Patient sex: F
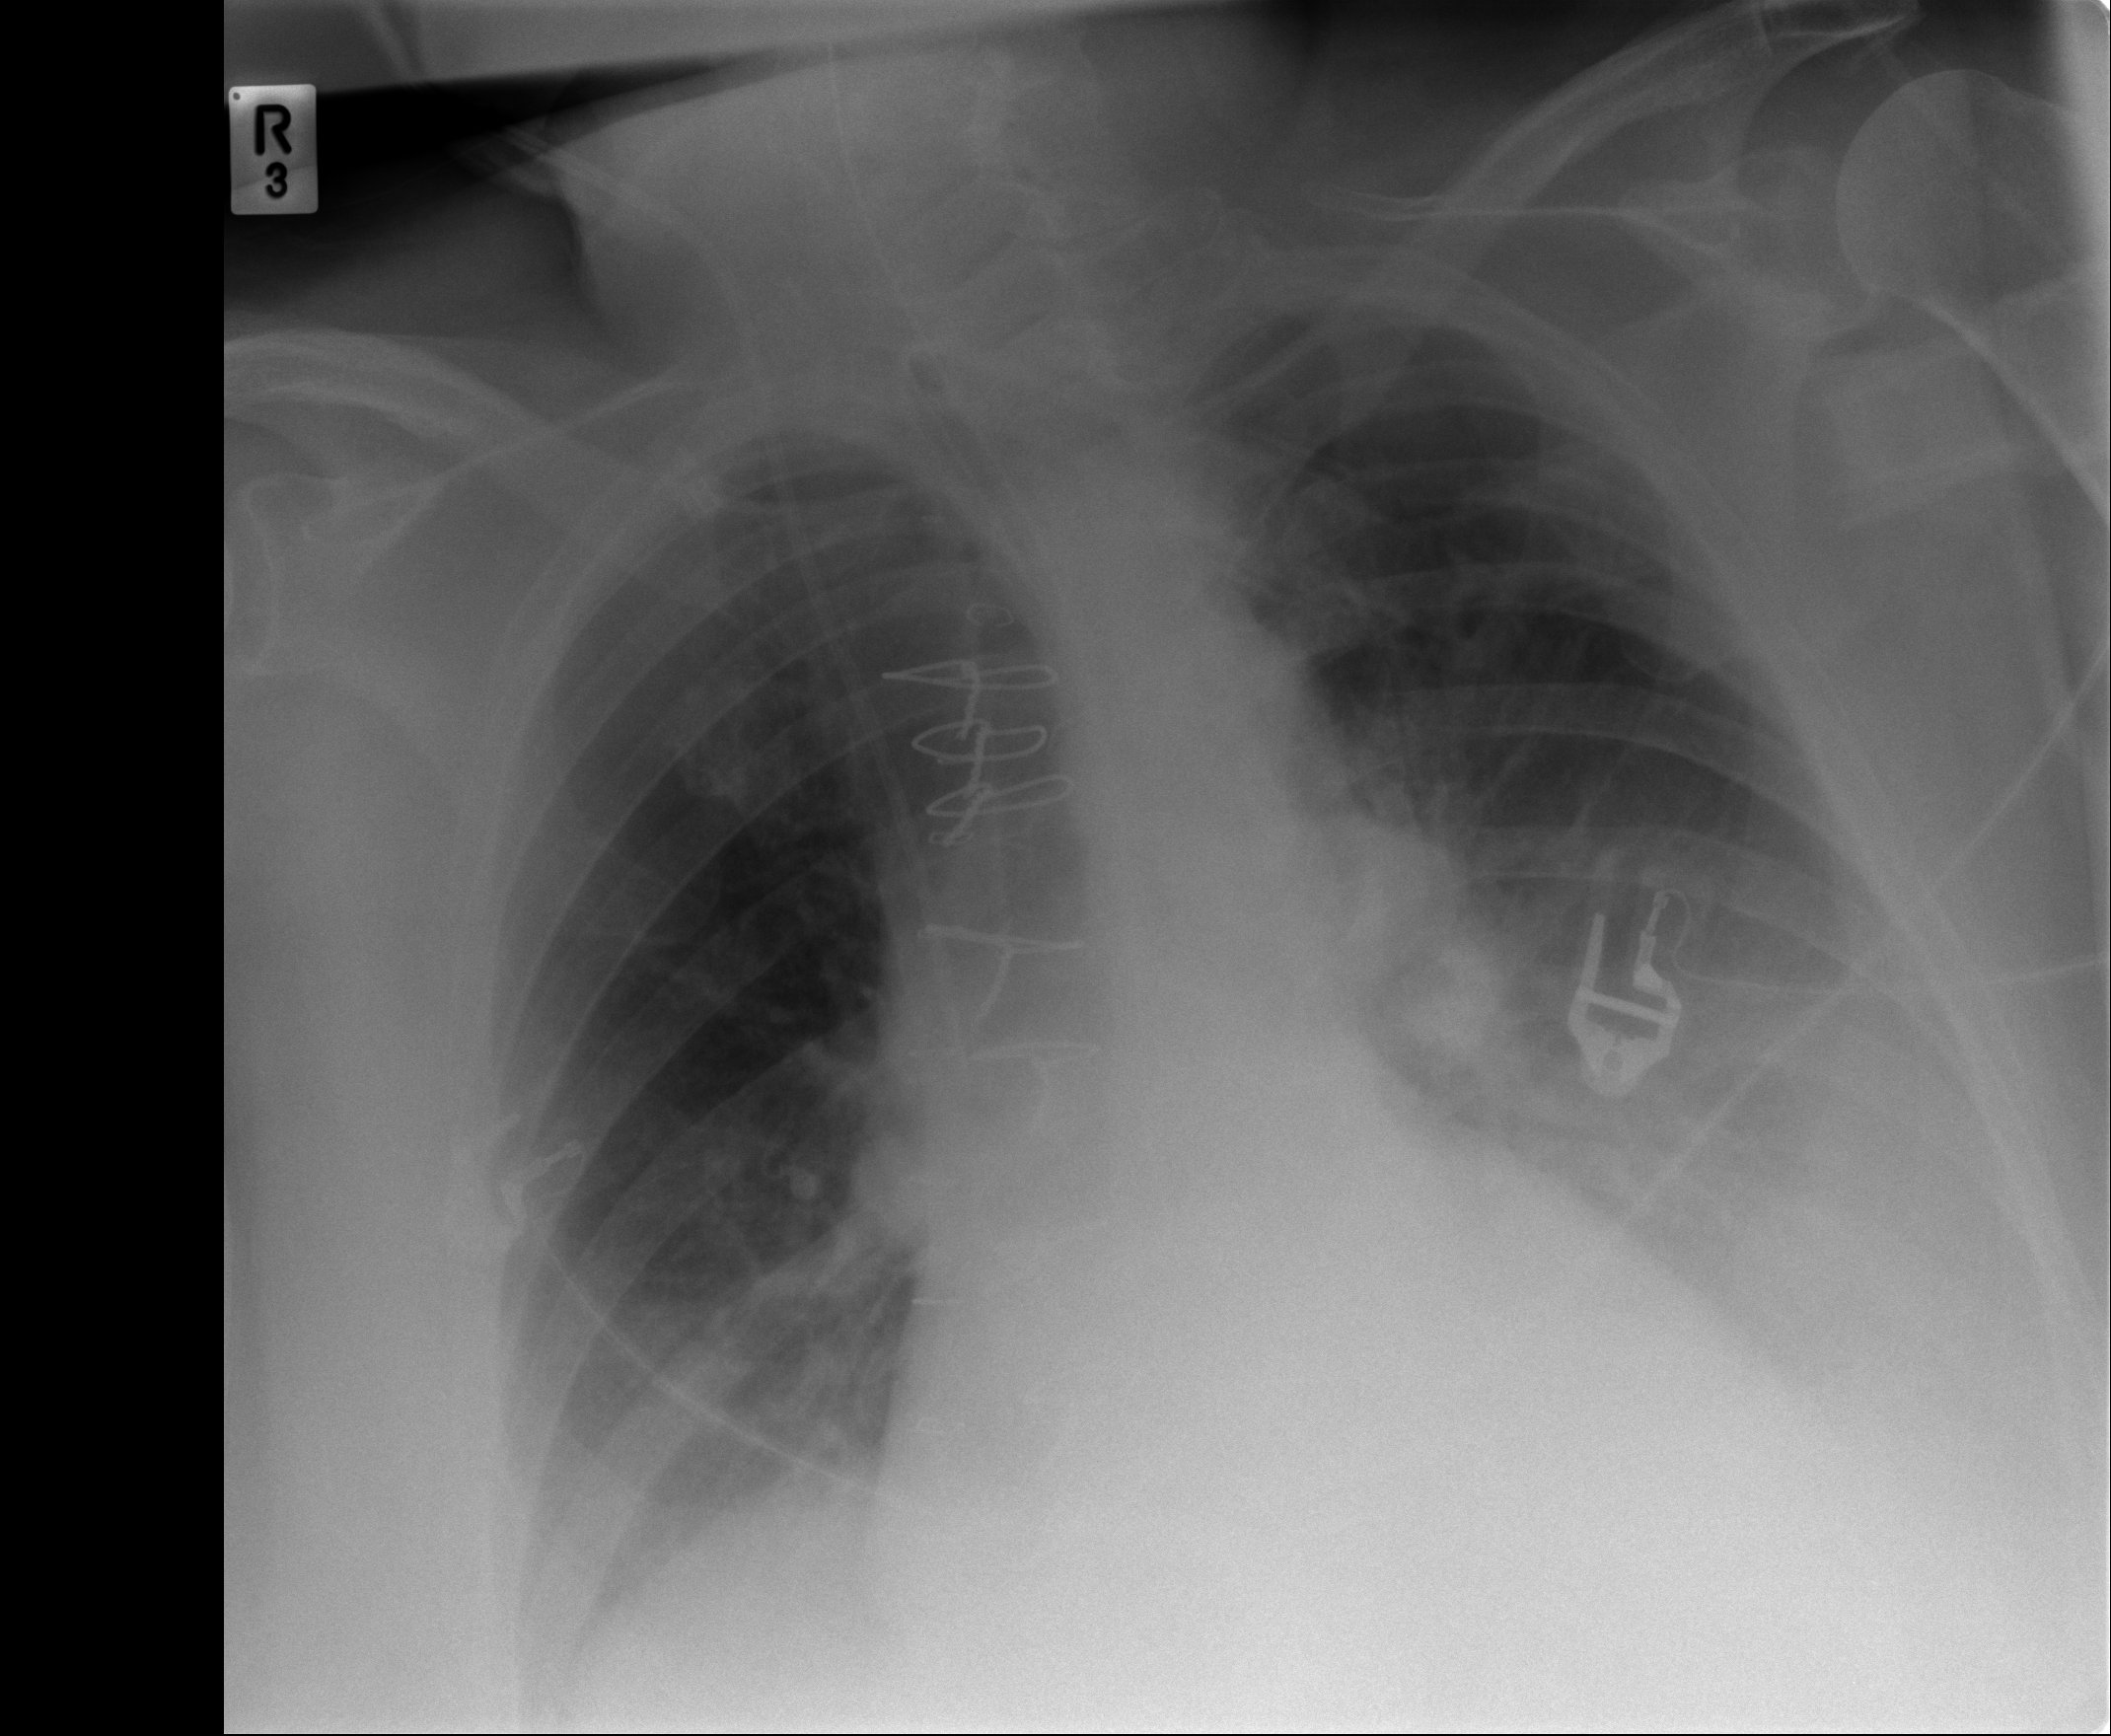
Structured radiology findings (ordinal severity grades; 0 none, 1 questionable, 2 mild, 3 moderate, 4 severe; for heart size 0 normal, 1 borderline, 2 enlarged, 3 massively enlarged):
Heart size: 2
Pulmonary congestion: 1
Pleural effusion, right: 1
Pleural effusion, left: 3
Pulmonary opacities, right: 0
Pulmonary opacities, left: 2
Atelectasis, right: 1
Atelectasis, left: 3